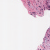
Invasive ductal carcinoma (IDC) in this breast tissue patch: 0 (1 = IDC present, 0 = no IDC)